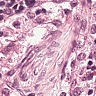
Metastatic tissue present: no